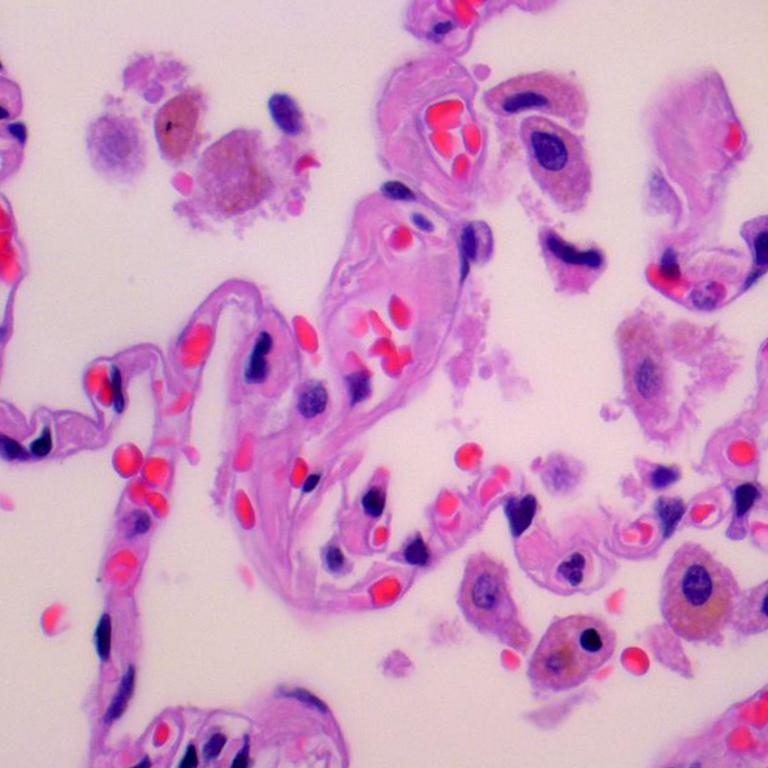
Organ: lung
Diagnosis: benign